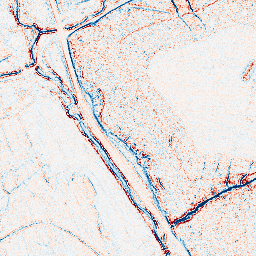
Category: edge_preserving
Decomposition family: bilateral
Decomposition parameters: d: 5
sigma_color: 50
sigma_space: 150
Upsampling method: sinc_blackman
Upsampling parameters: scale: 4
kernel_size: 16
Upsampling scale: 4